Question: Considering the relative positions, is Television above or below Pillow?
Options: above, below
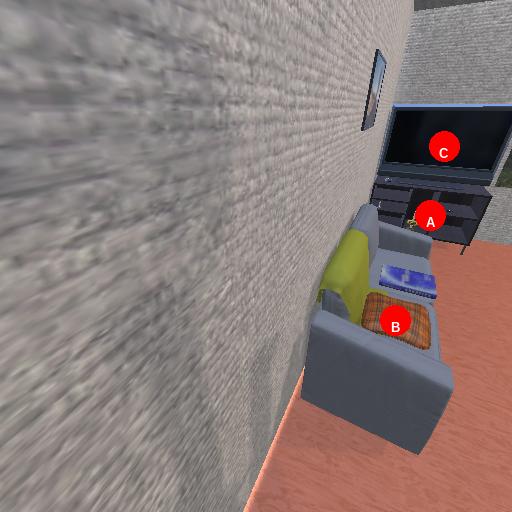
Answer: above